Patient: sex M, age 44
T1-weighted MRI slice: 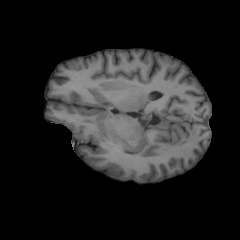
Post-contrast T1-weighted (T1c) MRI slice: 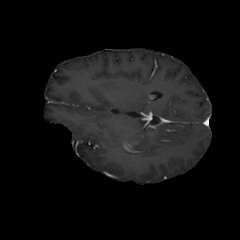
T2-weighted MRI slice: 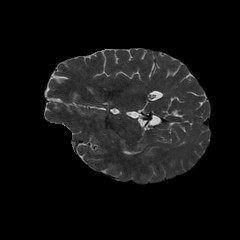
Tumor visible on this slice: no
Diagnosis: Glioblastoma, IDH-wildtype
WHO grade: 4